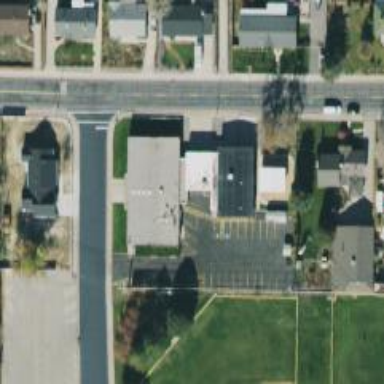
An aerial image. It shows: Kindergarten.